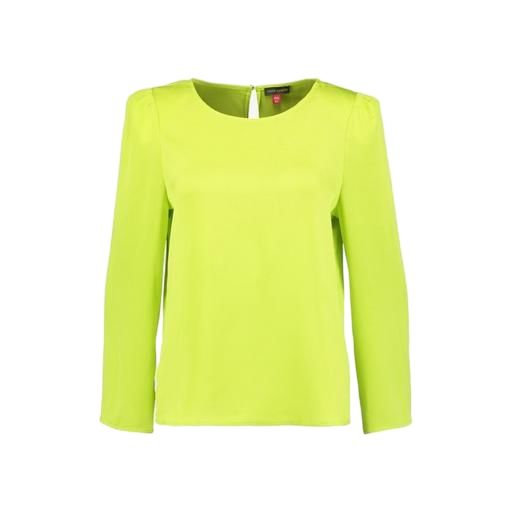
green three-quarter-sleeve top only macy, long-sleeve blouse, blouse green, white background